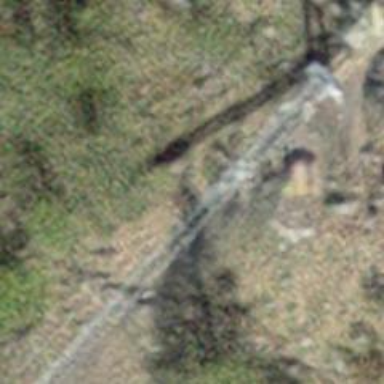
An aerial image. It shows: Path on bridge with excellent trail visibility.